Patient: sex F, age 48
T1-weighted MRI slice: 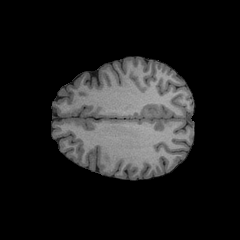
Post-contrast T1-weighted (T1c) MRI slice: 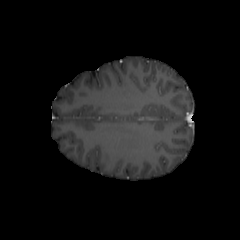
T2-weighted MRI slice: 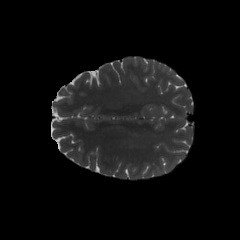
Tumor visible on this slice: no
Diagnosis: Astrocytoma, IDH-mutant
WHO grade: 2